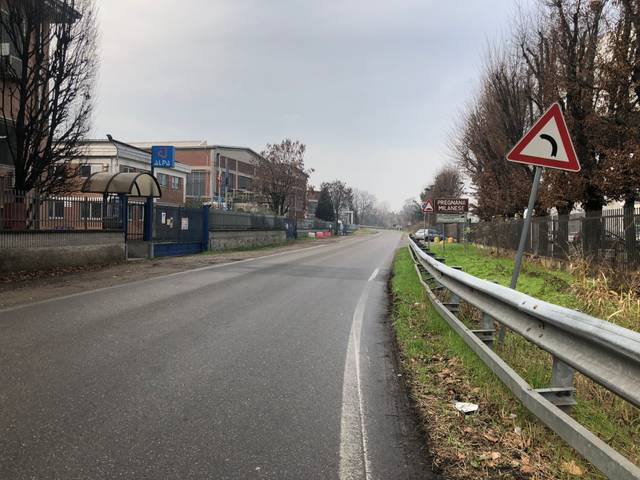
Region: Italy
Coordinates: 45.529, 9.015